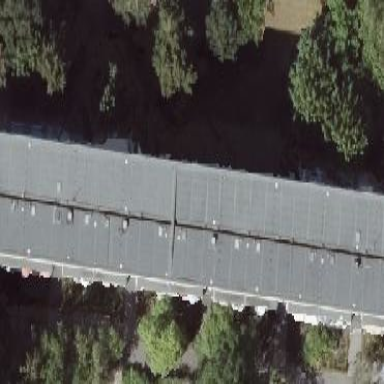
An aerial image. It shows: Apartment building with flat roof.